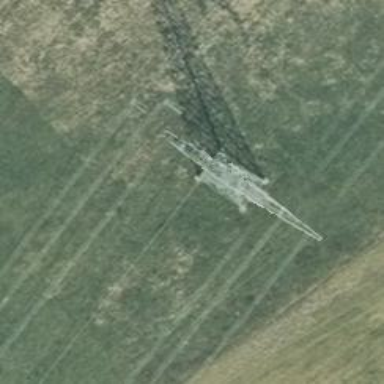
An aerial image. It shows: Power tower.